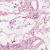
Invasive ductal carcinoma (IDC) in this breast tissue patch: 0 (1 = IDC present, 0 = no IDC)